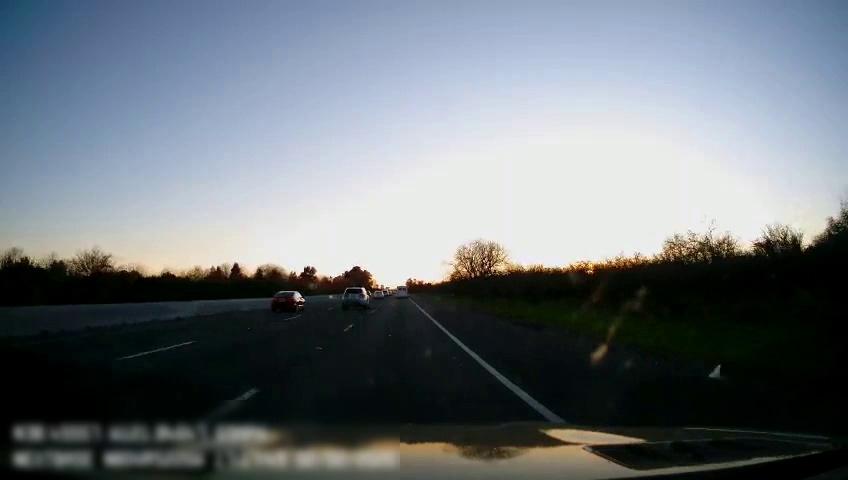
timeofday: Dusk/Dawn/Twilight
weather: Sunny
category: Drivable Space
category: Vehicles | Other LV
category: Vehicles | Car
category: Vehicles | SUV
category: Vehicles | Car
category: Lanes | Current Lane
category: Lanes | Alternate Lane
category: Lanes | Alternate Lane
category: Lanes | Alternate Lane